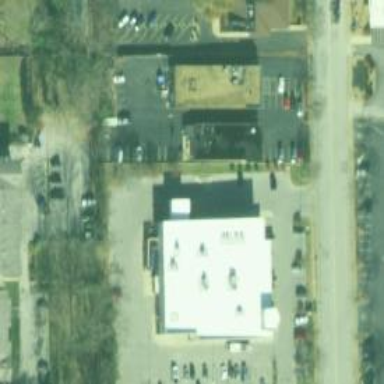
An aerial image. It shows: Building that is pharmacy providing healthcare services.